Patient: sex M, age 37
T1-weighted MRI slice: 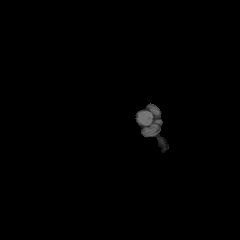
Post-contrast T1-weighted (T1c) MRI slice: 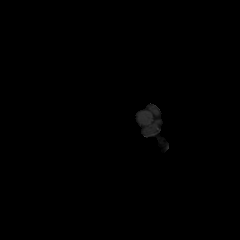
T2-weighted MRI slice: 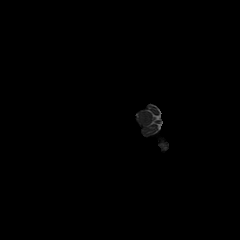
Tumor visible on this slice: no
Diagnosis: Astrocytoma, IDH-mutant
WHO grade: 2